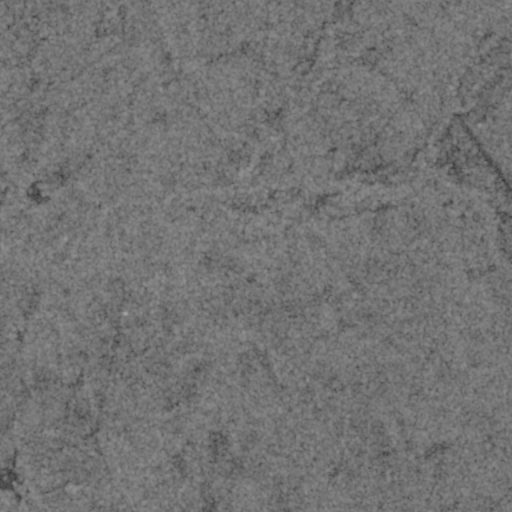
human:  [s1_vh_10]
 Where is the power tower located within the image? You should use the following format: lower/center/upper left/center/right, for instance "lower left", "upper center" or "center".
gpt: The power tower is located in the center left of the image.
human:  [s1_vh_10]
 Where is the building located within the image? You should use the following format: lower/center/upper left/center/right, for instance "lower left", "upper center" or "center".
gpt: The building is located in the center of the image.
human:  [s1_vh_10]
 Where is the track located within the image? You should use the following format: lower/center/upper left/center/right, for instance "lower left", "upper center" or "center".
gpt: There is no track in the image.

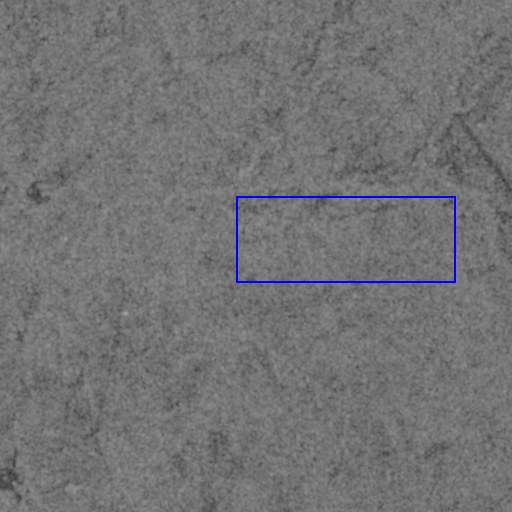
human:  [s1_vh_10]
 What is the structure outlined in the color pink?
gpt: There is no pink outline.
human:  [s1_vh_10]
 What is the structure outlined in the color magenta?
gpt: There is no structure outlined in magenta.